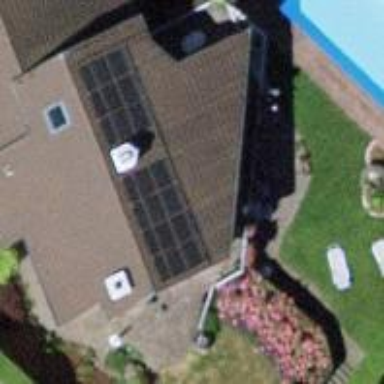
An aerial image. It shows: Solar power generator.